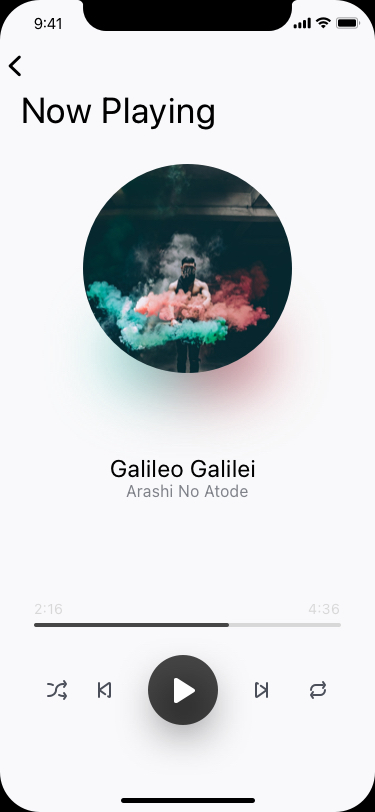
Text in this UI design:
Now Playing
4:36
2:16
Galileo Galilei
Arashi No Atode